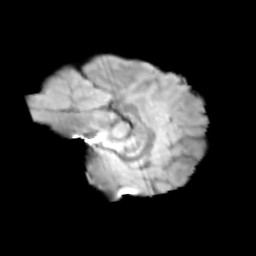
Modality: T2w
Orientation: sagittal
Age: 12
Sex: male
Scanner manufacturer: siemens
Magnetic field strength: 3 T
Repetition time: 3.8 s
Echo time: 0.07 s